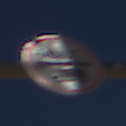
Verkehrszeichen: Mautpflicht
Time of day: MorningAfternoon
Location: Outdoor (RoadRail)
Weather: Clear
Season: NotSpecified
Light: Natural